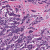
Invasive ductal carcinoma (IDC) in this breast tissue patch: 1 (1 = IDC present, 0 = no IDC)